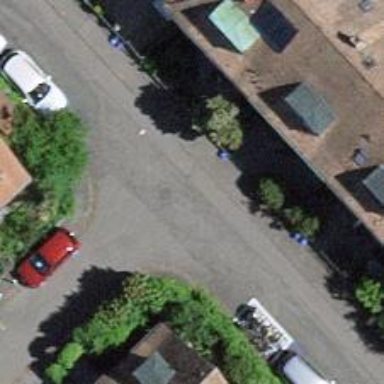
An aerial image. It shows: Asphalt road designated as living street.